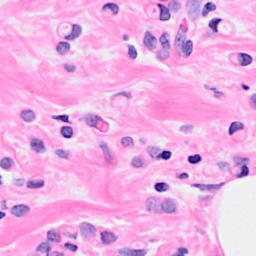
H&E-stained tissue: Breast